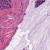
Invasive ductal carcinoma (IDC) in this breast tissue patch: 1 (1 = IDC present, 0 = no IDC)